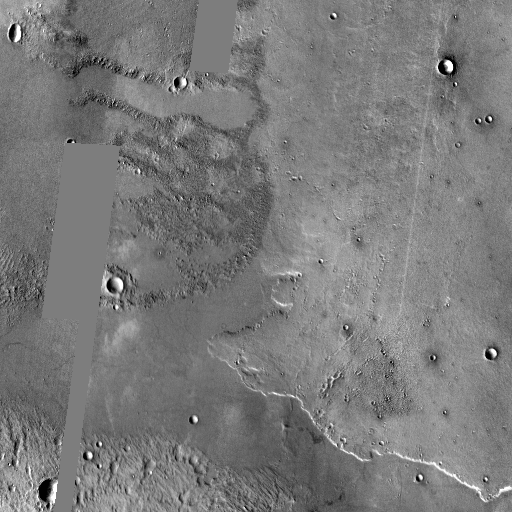
Crater classes present: Background, Other, Buried, Secondary